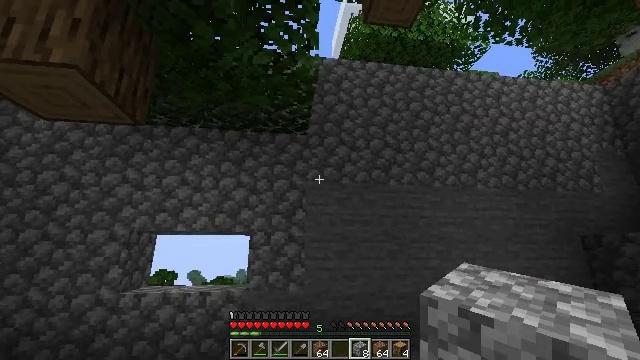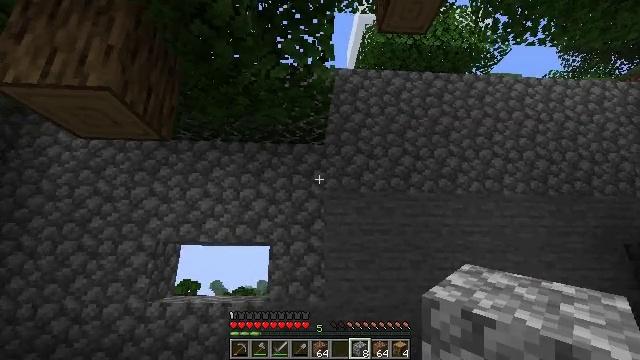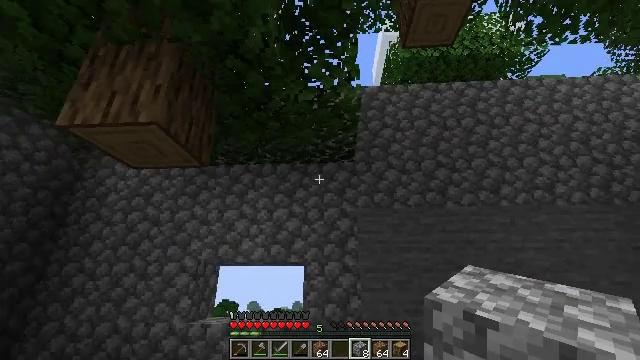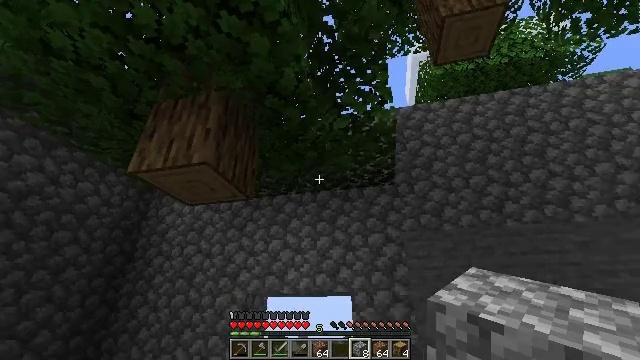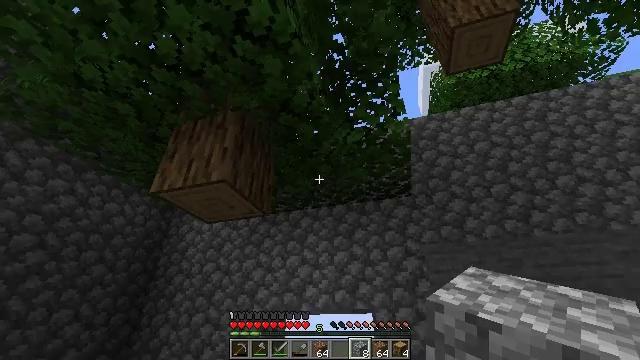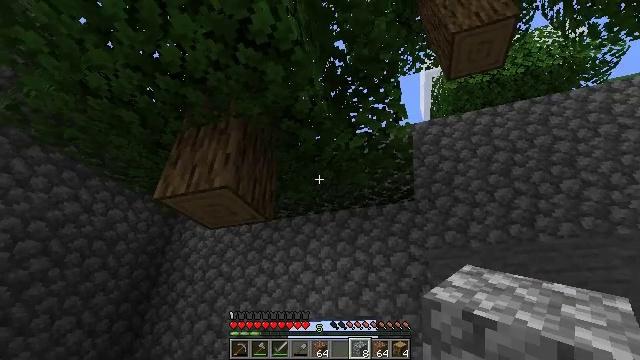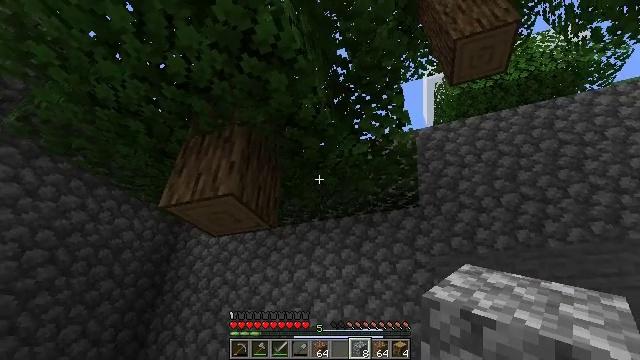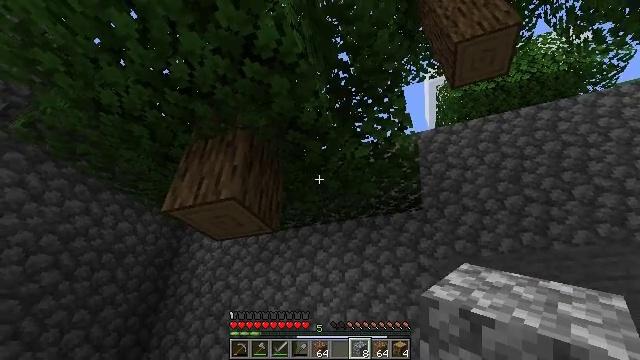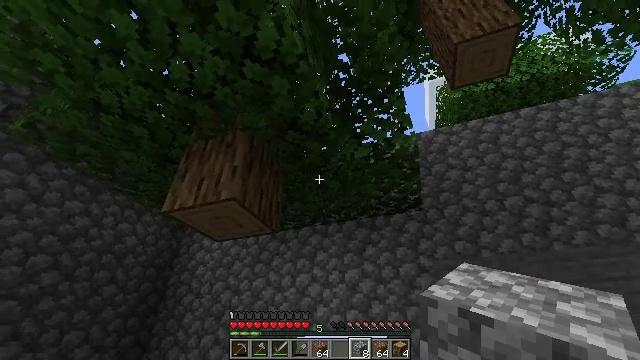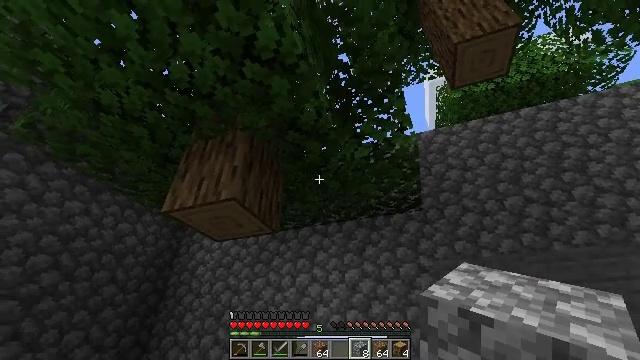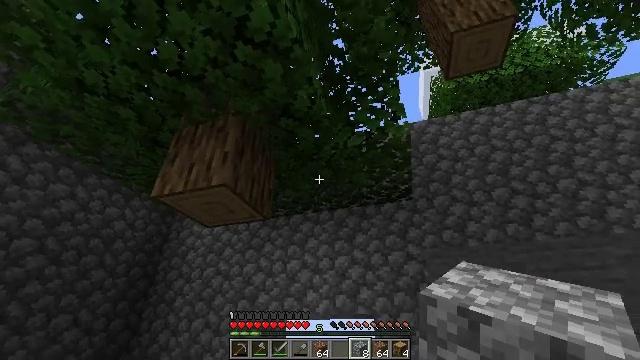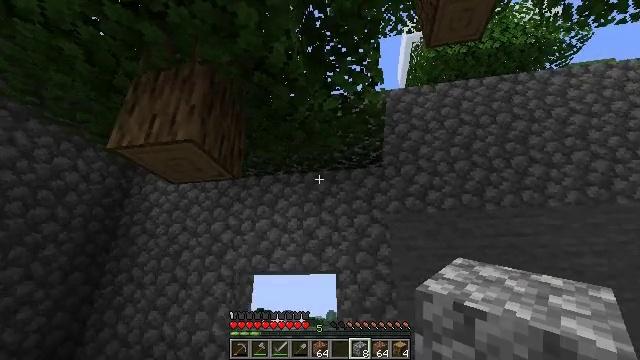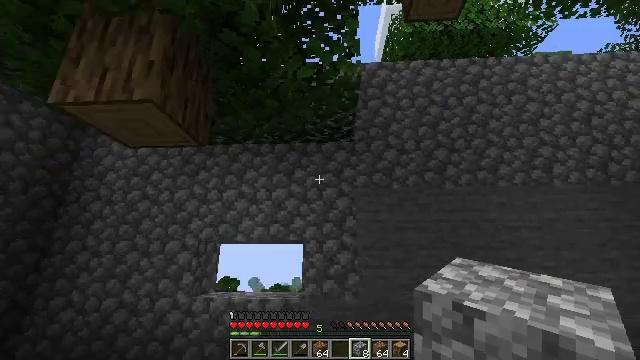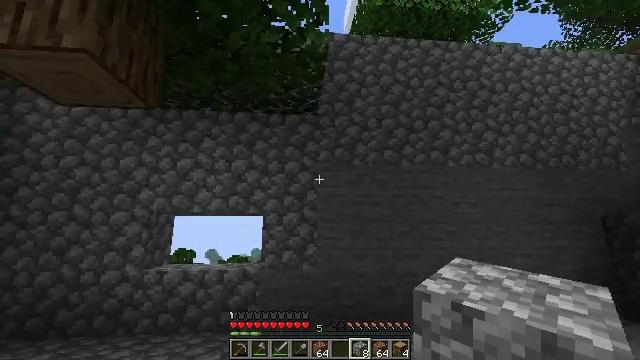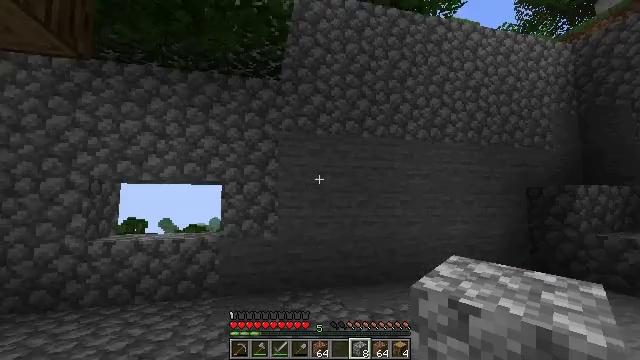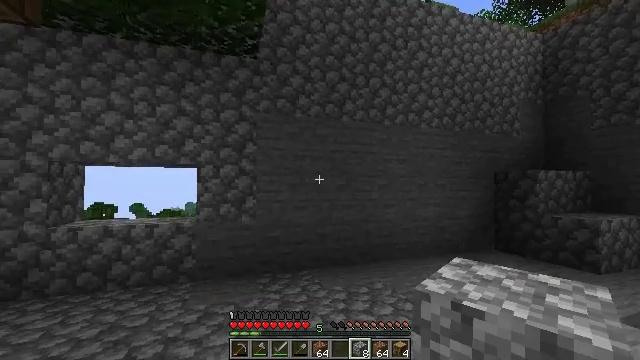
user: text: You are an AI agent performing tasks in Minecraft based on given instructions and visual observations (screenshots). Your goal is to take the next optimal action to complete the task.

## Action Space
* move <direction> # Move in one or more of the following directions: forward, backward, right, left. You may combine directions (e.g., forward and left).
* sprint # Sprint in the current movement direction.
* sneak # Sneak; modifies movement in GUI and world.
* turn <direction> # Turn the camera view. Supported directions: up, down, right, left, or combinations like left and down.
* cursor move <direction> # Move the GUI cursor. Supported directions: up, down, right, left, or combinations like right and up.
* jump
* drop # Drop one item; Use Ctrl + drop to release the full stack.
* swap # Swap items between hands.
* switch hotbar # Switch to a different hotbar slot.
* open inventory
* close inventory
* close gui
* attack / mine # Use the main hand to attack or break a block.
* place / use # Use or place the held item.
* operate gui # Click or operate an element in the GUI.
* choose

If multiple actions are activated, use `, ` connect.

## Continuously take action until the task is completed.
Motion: motion action
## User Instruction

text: Trim the tree by mining oak leaves.
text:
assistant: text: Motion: turn left and up
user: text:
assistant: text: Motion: turn left and up
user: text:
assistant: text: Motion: turn left and up
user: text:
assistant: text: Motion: turn left and up
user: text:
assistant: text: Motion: turn up
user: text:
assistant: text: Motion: turn left and up
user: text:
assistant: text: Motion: no_op
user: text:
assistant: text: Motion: no_op
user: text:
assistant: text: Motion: no_op
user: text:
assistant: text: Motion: turn right and down
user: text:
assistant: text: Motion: turn right and down
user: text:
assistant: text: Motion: turn right and down
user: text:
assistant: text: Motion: turn right and down
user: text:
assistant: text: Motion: turn right and down
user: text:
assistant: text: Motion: turn right and down
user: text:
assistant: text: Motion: no_op
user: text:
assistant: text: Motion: no_op
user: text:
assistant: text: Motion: no_op
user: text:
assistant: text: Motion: no_op
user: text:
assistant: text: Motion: turn down
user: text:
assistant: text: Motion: turn down
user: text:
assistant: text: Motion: turn down
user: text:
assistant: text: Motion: turn down
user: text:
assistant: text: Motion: turn down
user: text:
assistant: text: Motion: no_op
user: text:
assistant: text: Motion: move forward
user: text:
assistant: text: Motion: move forward
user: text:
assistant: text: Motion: move forward
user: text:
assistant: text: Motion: move forward
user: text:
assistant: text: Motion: move forward